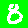
Digit: 8